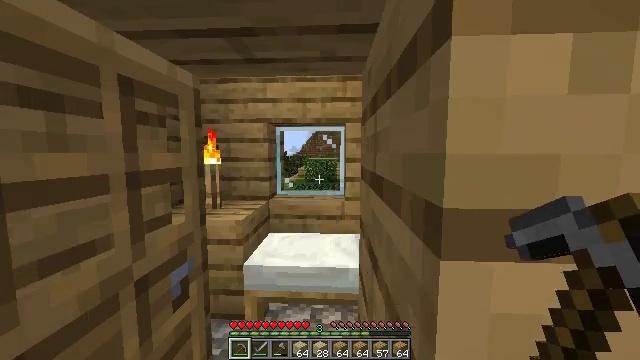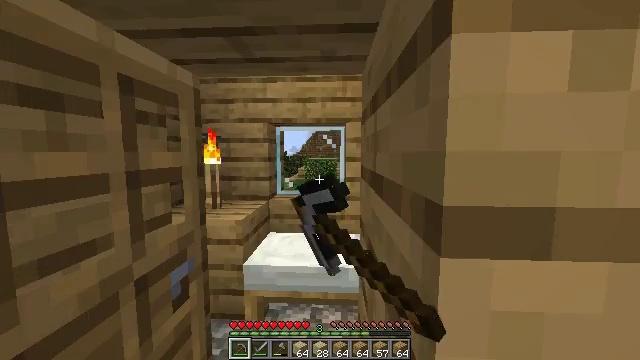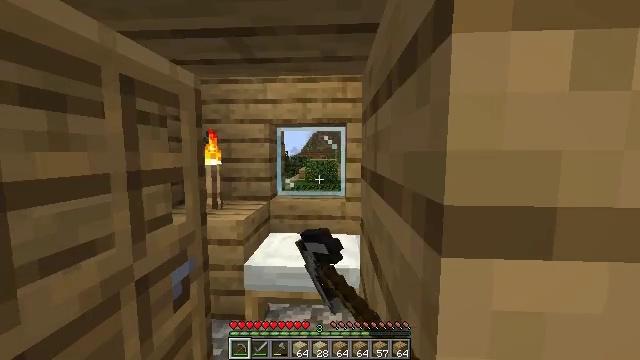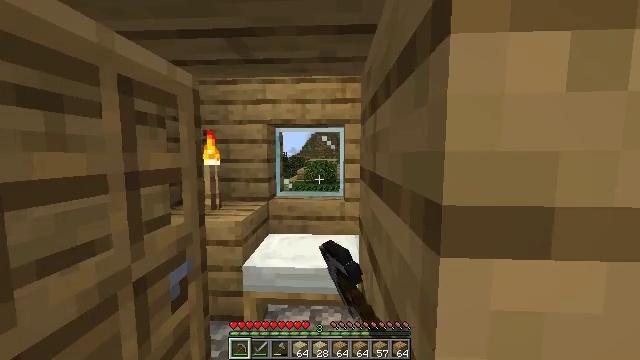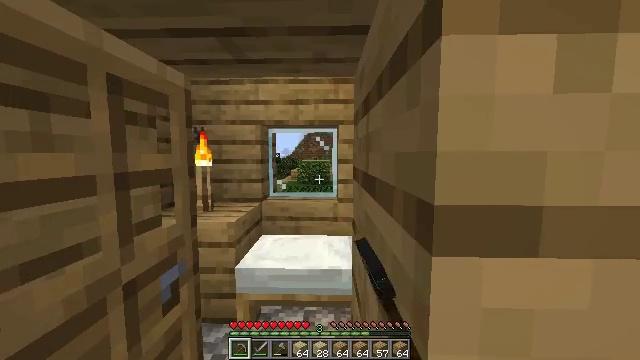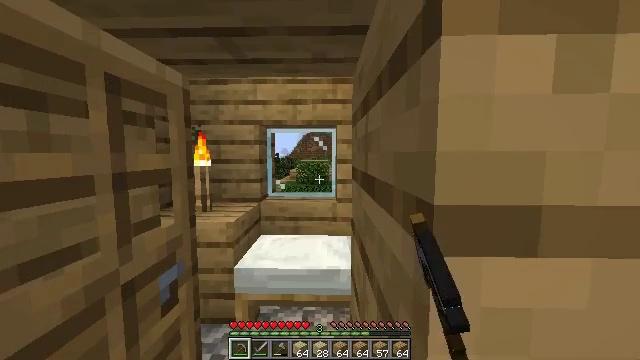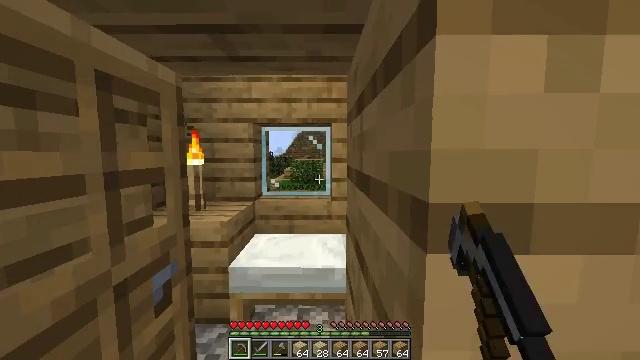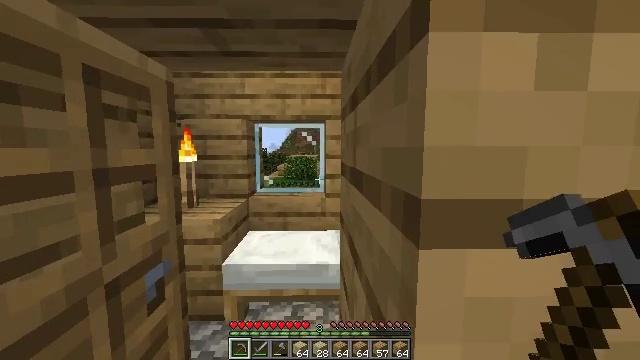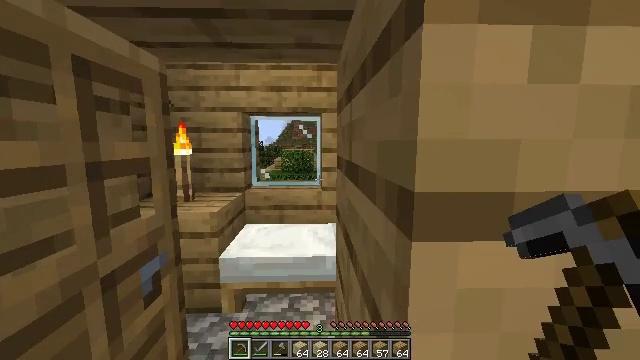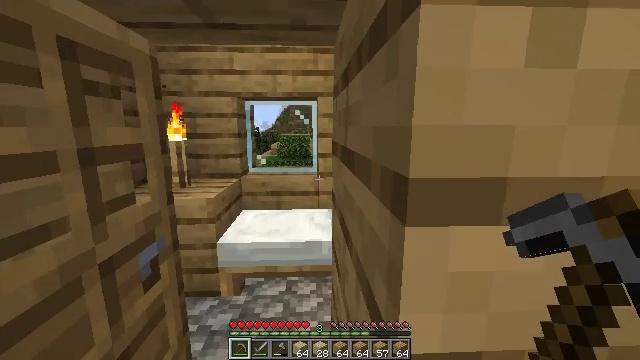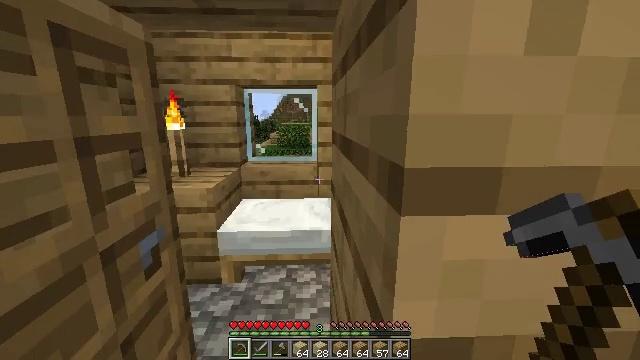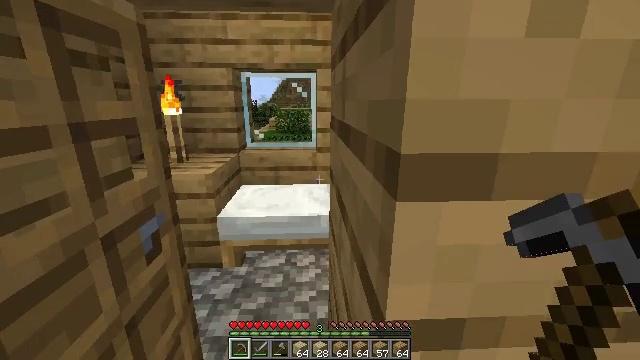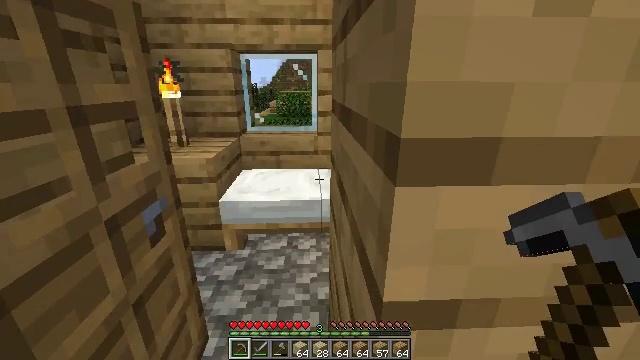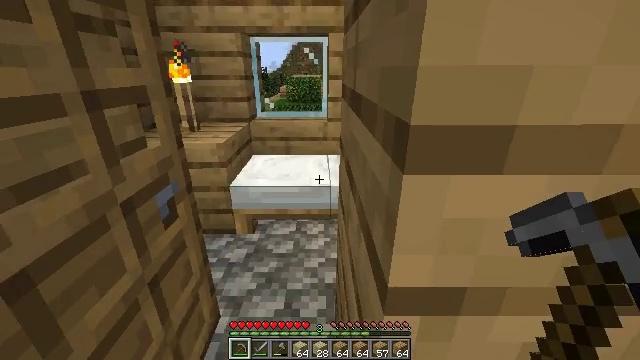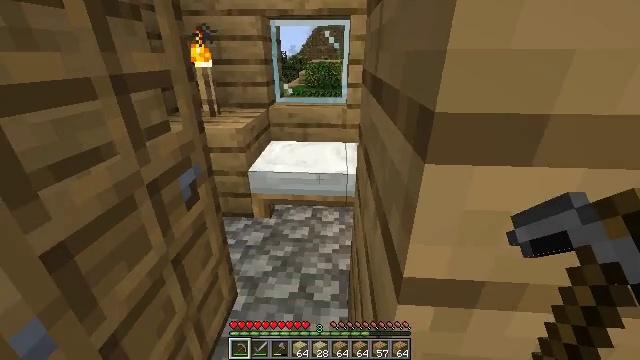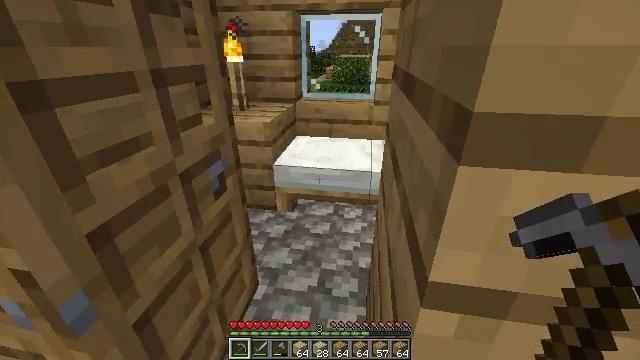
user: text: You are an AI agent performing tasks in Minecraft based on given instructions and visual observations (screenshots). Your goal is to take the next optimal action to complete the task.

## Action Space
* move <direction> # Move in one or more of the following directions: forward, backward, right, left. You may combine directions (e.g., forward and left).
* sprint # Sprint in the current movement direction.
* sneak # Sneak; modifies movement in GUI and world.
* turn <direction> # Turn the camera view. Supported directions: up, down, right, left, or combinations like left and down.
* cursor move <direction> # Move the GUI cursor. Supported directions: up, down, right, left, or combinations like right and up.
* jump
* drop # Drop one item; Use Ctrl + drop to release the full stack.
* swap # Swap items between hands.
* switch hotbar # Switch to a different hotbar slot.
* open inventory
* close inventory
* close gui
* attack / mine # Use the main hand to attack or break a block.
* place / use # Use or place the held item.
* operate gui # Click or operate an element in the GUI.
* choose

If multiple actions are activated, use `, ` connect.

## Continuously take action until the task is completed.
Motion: motion action
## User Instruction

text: Mine the white bed.
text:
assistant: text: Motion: use / place
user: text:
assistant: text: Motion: use / place
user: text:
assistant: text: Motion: no_op
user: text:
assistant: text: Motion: turn right
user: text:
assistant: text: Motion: move forward
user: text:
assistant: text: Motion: move forward, turn right
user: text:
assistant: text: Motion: move forward, turn right
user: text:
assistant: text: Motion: move forward, turn down
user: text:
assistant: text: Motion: move forward, turn down
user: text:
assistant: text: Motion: move forward, turn down
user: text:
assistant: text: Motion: move forward, turn down
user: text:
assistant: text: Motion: move forward, turn down
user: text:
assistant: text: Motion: move forward, turn left and down
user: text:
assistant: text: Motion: move forward, turn left and down
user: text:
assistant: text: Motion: move forward, turn left
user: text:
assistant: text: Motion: move forward, turn left
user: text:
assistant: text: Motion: move forward, turn left and up
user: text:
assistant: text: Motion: move forward, turn left and up
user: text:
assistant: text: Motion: move forward
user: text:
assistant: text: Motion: move forward
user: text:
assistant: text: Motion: move forward, turn up
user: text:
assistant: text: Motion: move forward, turn right and up
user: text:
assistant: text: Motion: move forward, turn right
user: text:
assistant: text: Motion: move forward, turn right
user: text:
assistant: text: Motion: move forward, turn right
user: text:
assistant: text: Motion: move forward, turn right
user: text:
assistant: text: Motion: move forward, turn right
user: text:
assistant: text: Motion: move forward, turn right and down
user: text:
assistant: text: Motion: move forward, turn right and down
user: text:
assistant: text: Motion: move forward, turn right and down